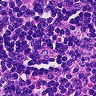
Metastatic tissue present: no